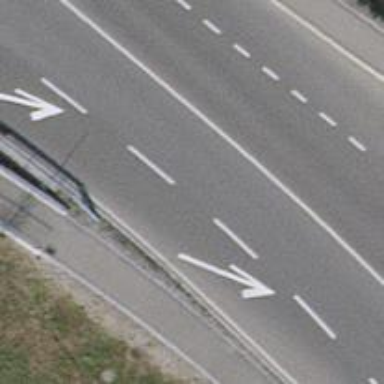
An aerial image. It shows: Separate sidewalk along trunk link highway.